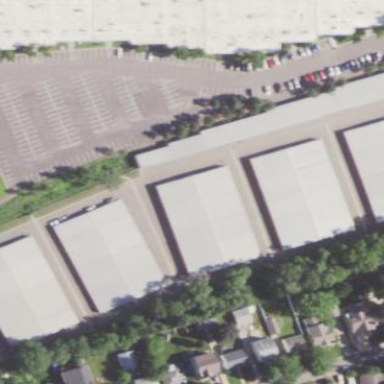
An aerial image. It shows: Group of garages.